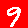
Digit: 9